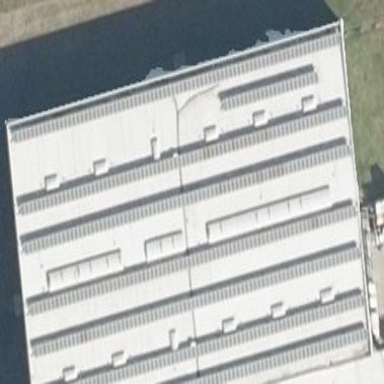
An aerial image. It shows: Industrial building with flat roof.